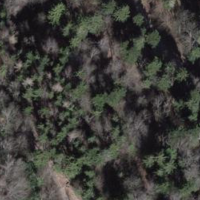
EUNIS habitat code: 44
Species observed at this site:
Petasites albus